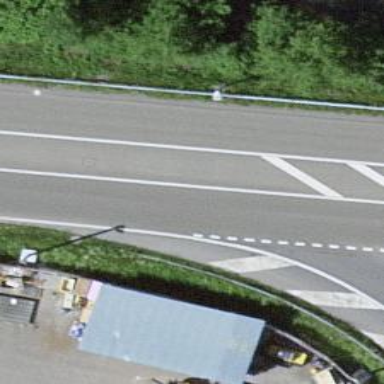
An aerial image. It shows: Primary road with asphalt surface.